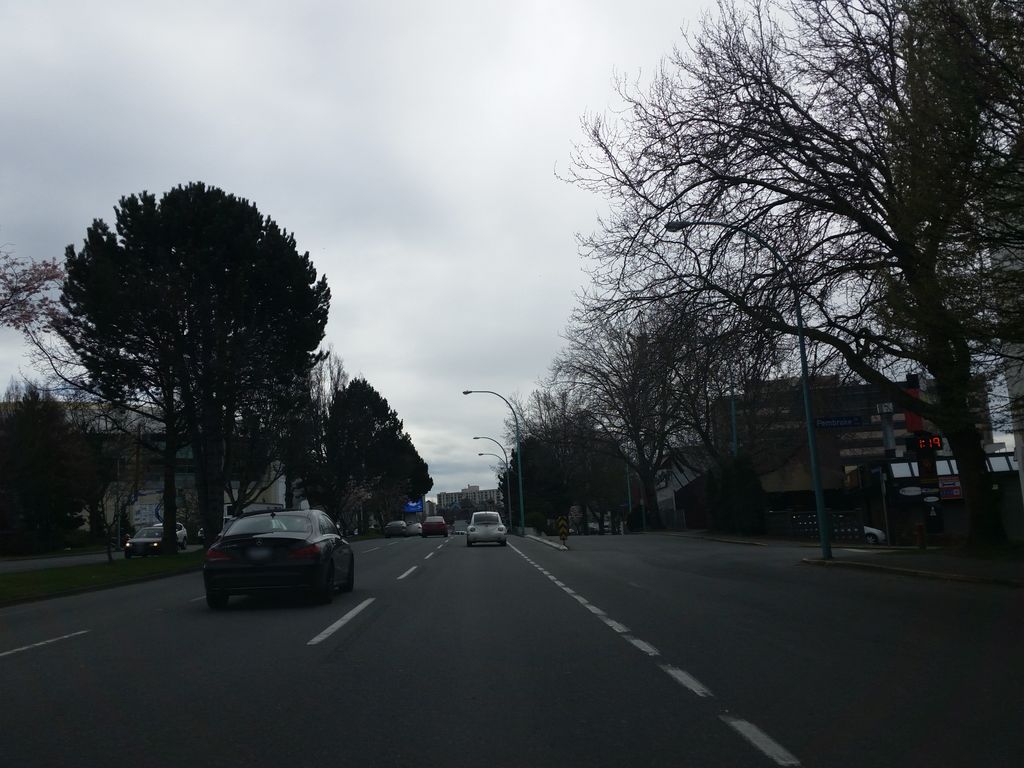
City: victoria